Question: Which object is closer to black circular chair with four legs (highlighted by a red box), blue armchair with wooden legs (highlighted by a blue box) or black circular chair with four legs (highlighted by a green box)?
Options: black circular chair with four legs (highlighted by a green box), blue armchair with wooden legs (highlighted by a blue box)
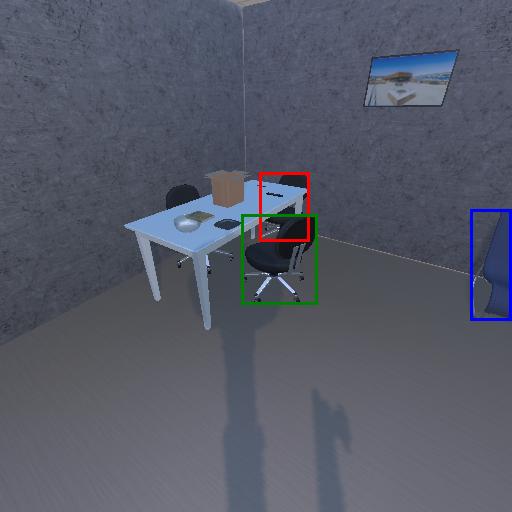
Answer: black circular chair with four legs (highlighted by a green box)